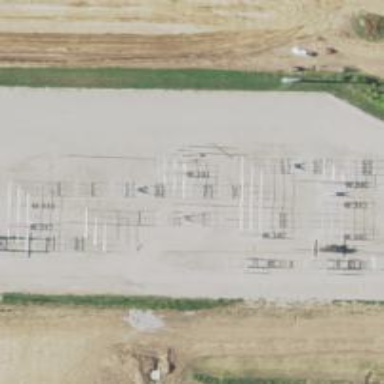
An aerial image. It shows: Distribution level power substation.